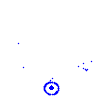
Particle: electron